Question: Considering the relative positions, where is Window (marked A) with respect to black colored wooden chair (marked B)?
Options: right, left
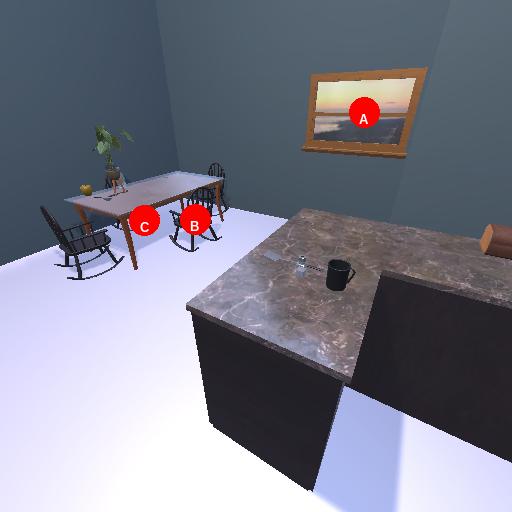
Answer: right